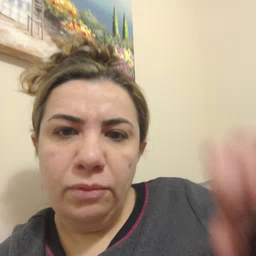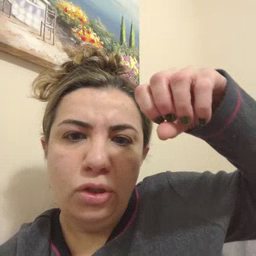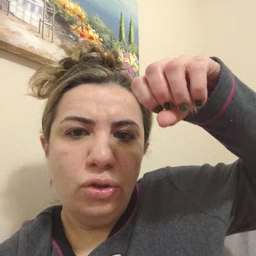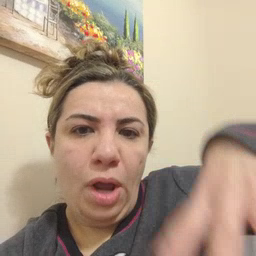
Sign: drop